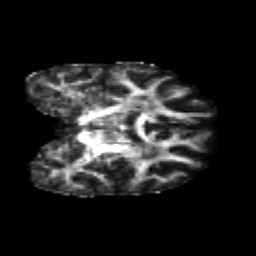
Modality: FA
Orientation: coronal
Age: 24
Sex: male
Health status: healthy
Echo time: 0.074 s